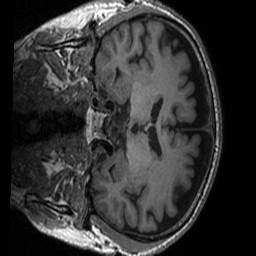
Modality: T1w
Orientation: coronal
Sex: male
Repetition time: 1.95 s
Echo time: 0.026 s